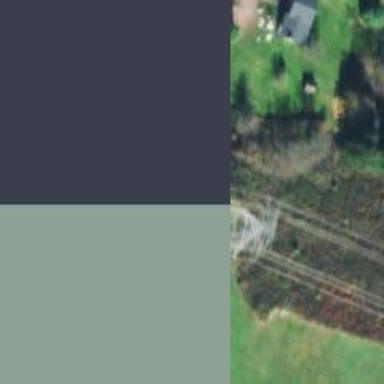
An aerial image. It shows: Lattice structure tower used for power distribution.